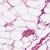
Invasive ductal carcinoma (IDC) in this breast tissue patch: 0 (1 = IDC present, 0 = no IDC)